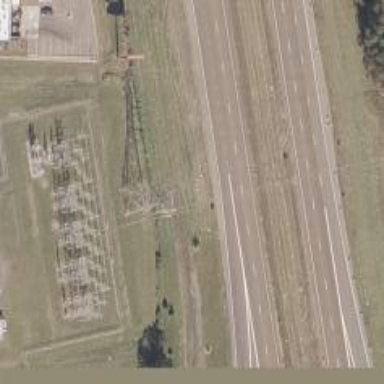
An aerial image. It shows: Power tower.